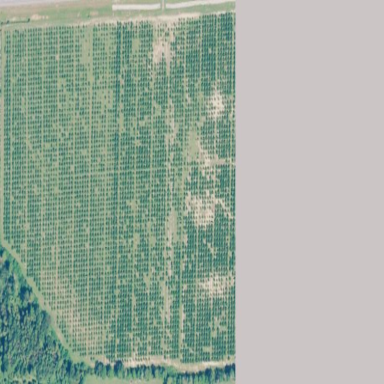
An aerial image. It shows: Orchard filled with peach trees.